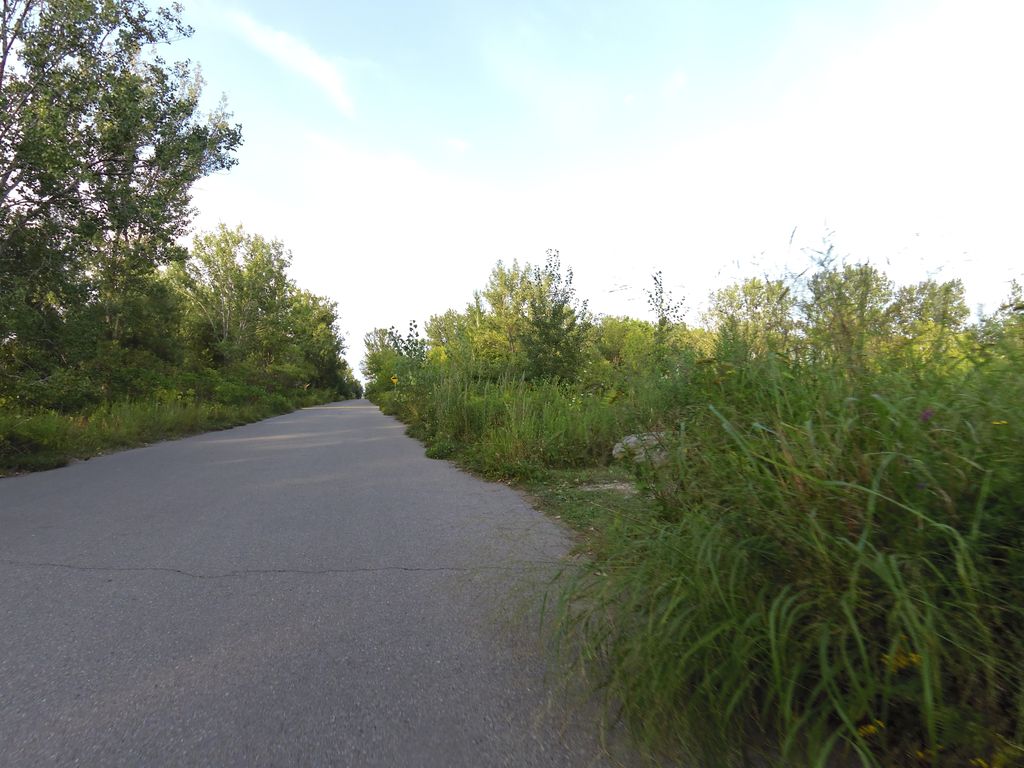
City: toronto